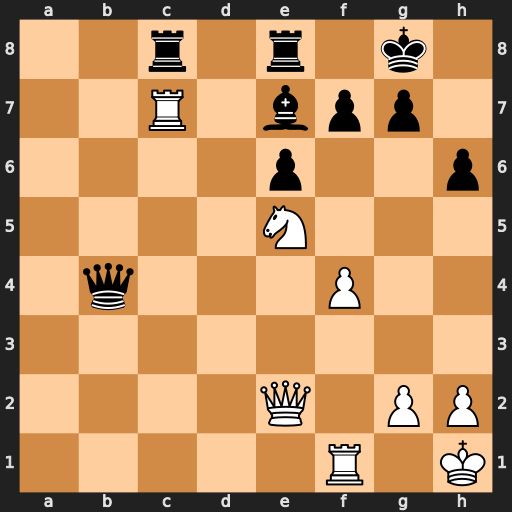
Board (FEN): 2r1r1k1/2R1bpp1/4p2p/4N3/1q3P2/8/4Q1PP/5R1K
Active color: w
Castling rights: -
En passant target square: -
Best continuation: Nc6 Rxc7 Nxb4 Bxb4 Qb5